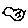
Label: bird